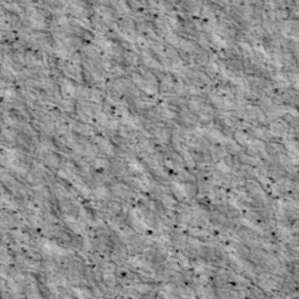
Label: non_frost